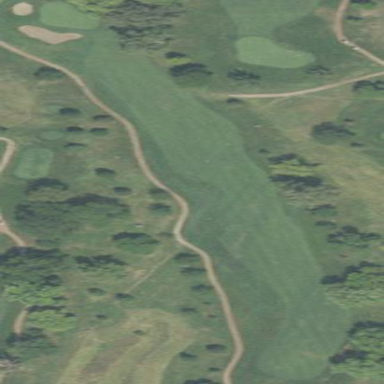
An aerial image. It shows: Grassy area designated as golf fairway.